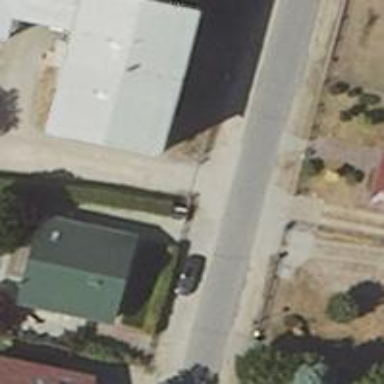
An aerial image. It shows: Residential road with asphalt surface.